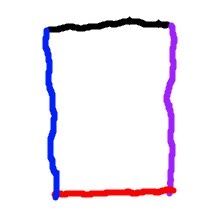
Shape: rectangle